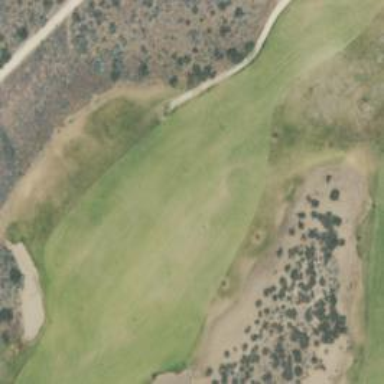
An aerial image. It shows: View of golf hole.